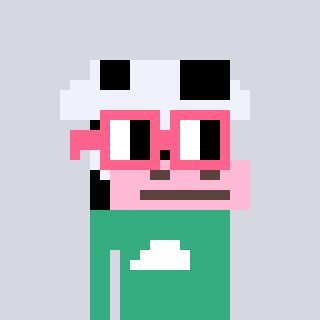
a pixel art character with square pink glasses, a cow-shaped head and a teal-colored body on a cool background